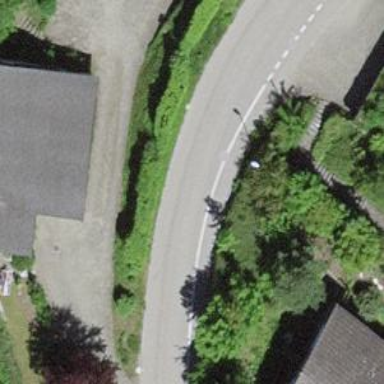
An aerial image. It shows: Asphalt sidewalk.